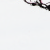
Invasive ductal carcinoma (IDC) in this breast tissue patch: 0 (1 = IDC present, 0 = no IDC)